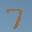
Label: 7